Question: In this image:

there are squares (3*3, 5*5 and 11*11)
How can I find small square (5*5)?
After applying a filter that only a small square remain in the image.
We can apply blur (size 5*5) filter on the image if square disappeared then we understand that square smaller of (5*5).
How can find square with matlab?
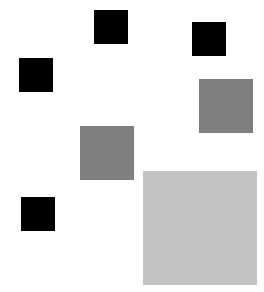
Answer: you should convolve the image with the following kernel:
'''
-1 -1 -1 -1 -1 -1 -1
-1 +1 +1 +1 +1 +1 -1
-1 +1 +1 +1 +1 +1 -1
-1 +1 +1 +1 +1 +1 -1
-1 +1 +1 +1 +1 +1 -1
-1 -1 -1 -1 -1 -1 -1
'''
If the white parts are 0 and the black parts are 1. if white is 1 and black is 0 switch +'s and -'s in the kernel.
You can use <URL>
The result will be an image where all pixels are zero except the centers of the dark 5x5 squares.